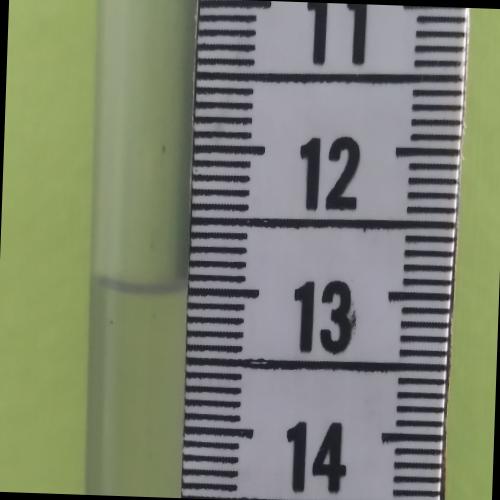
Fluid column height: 13.0 cm